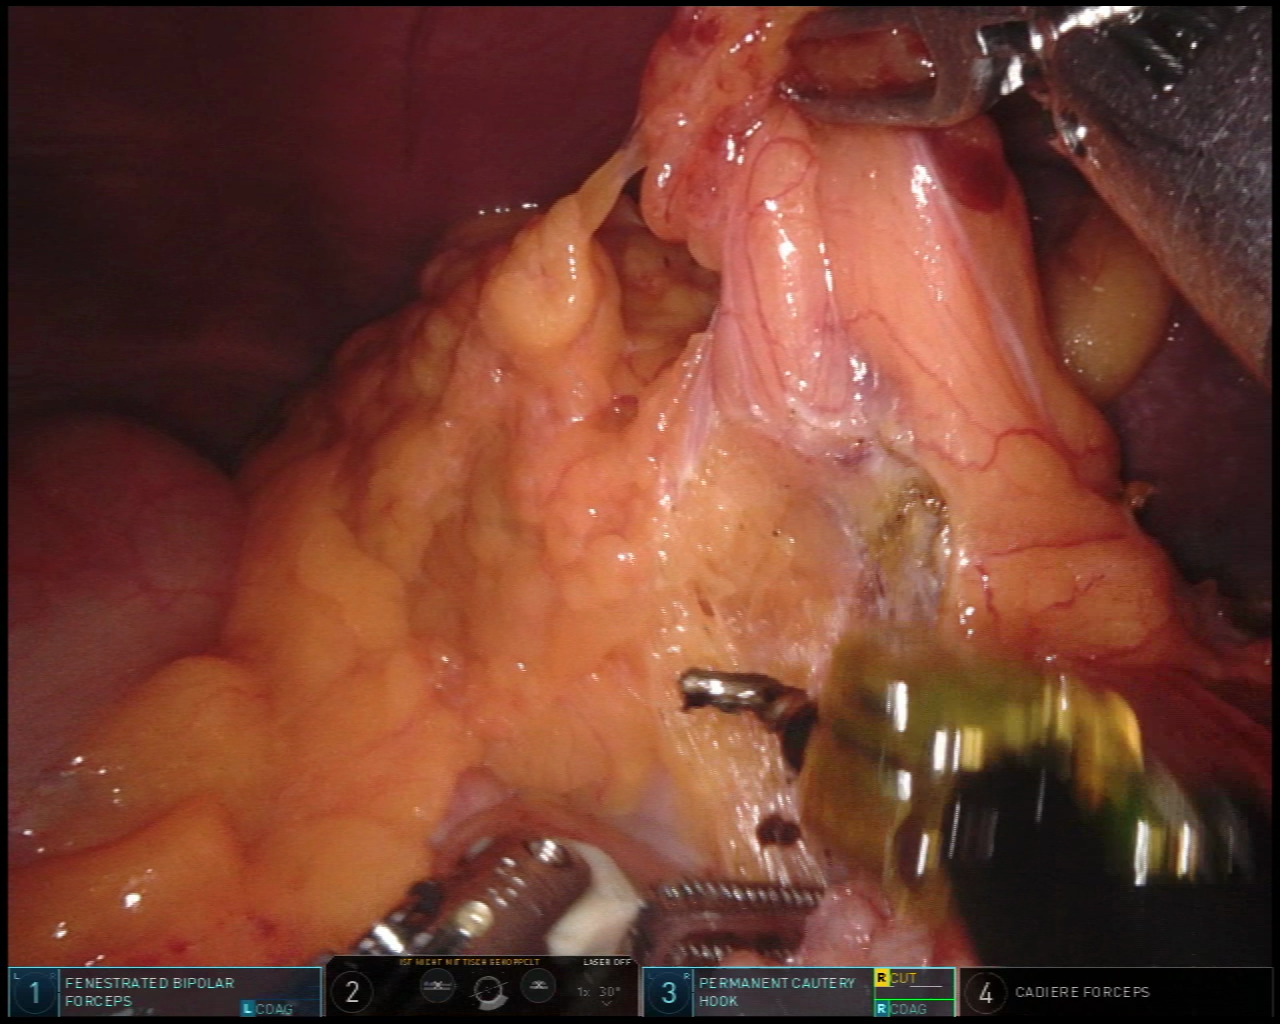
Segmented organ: spleen
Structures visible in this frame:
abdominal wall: yes
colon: yes
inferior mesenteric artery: no
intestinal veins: no
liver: no
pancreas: no
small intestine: no
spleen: yes
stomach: no
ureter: no
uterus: no
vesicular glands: no